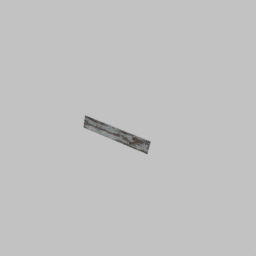
Label: architecture